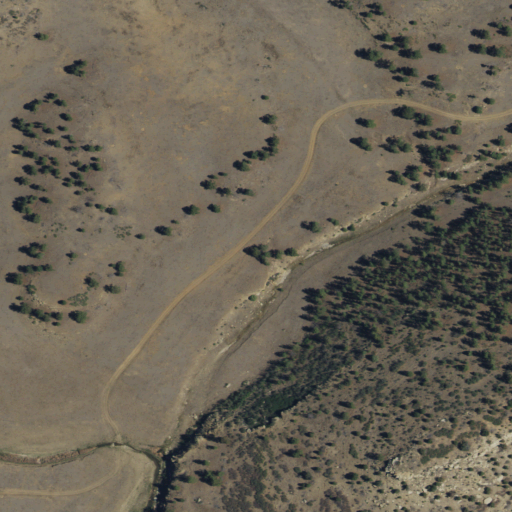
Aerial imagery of valley in New Mexico named Deadhorse Canyon containing shrub, grassland, and evergreen forest